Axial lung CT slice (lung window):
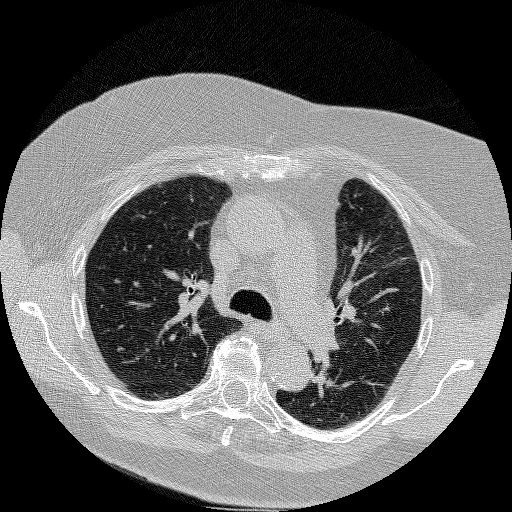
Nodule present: no